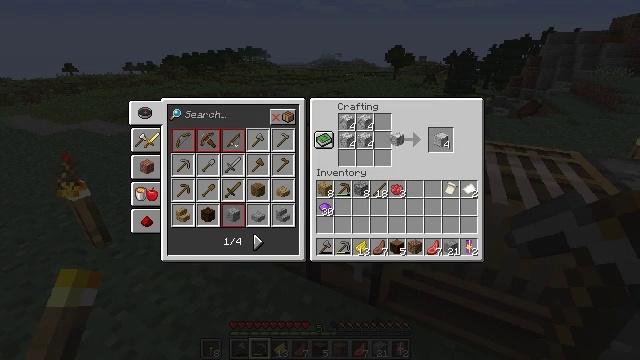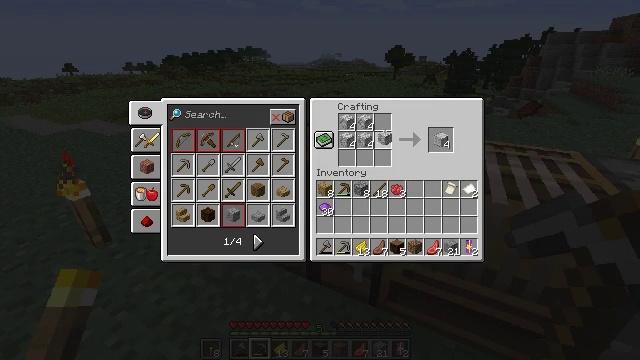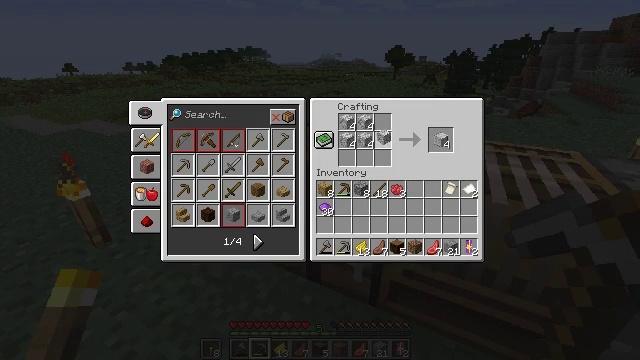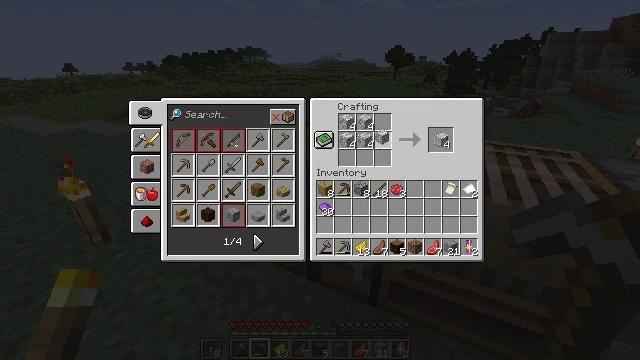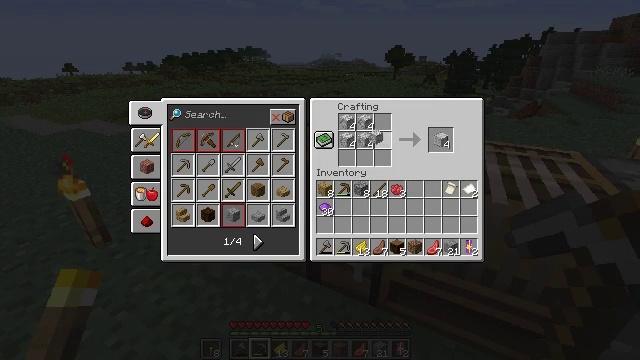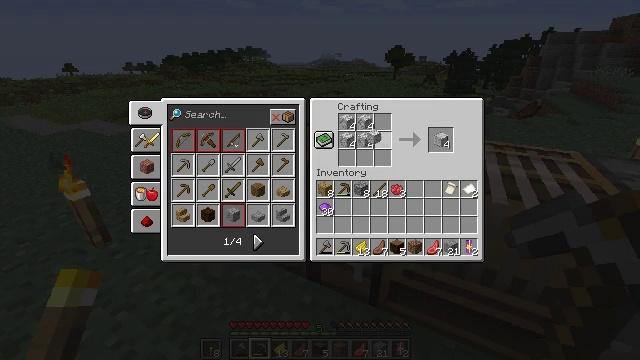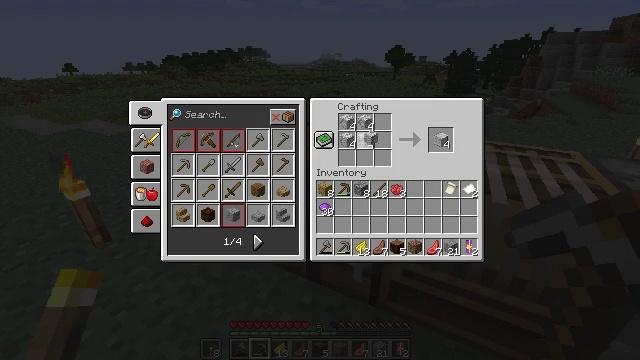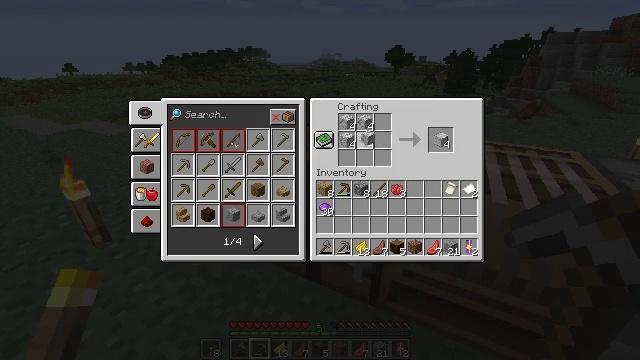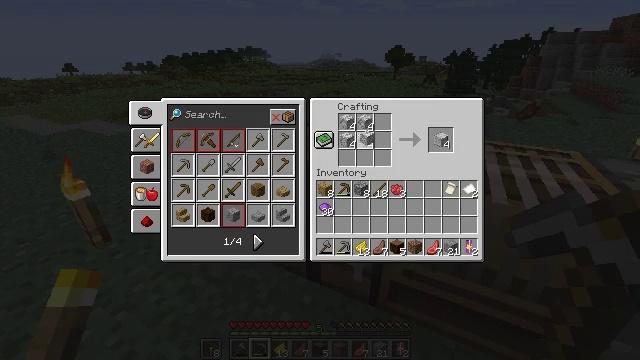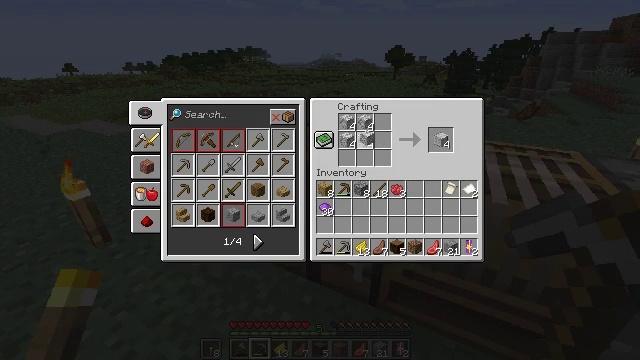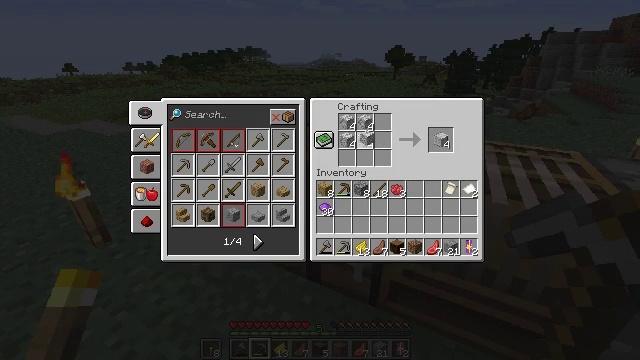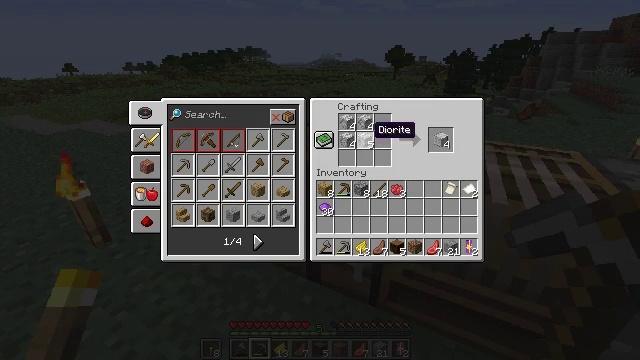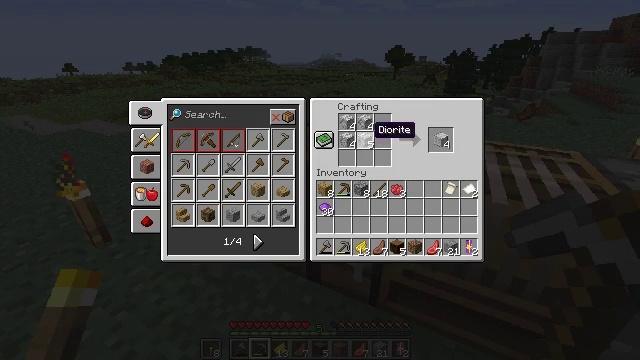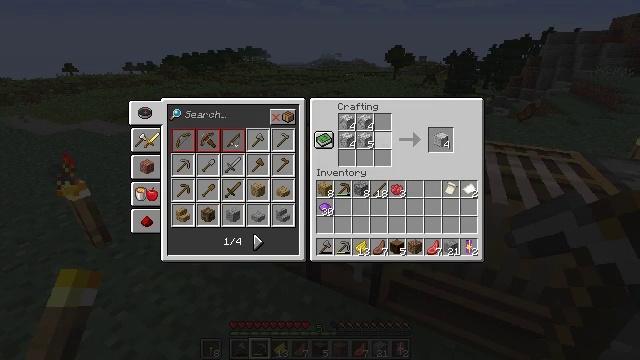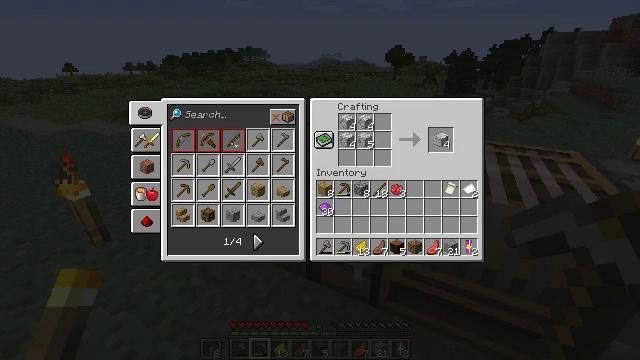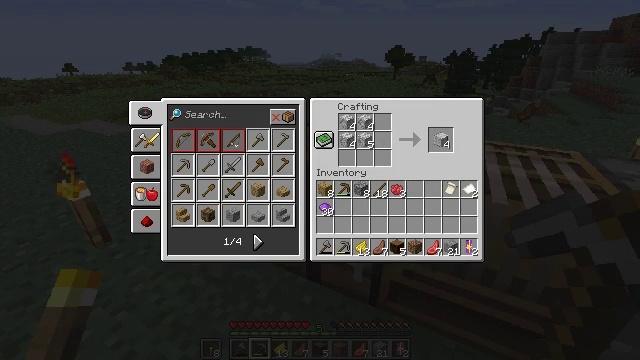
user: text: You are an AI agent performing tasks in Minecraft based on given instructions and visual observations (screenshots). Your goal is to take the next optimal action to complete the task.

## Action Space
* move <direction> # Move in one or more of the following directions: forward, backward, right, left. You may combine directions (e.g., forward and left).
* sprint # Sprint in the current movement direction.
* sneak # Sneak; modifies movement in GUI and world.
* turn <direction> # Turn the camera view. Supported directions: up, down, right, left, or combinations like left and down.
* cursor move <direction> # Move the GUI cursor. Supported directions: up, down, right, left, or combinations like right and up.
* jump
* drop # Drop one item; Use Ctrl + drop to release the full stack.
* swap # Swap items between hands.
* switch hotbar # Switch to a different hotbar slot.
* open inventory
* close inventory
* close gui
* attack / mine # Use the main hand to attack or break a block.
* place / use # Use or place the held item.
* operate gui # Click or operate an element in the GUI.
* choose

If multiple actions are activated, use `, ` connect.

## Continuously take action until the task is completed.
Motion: motion action
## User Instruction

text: Create polished diorite by combining diorite in the crafting interface.
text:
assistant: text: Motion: cursor move left
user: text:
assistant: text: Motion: no_op
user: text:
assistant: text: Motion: no_op
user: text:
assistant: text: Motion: no_op
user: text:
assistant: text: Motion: no_op
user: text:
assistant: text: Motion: no_op
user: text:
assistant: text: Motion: no_op
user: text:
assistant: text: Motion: no_op
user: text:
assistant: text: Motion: operate gui
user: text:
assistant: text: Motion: operate gui
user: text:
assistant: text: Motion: no_op
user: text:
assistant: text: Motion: no_op
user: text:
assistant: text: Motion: cursor move right
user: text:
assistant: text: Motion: sneak, cursor move right
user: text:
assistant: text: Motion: sneak, cursor move right
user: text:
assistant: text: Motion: sneak, cursor move right
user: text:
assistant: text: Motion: sneak, cursor move right
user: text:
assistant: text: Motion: sneak
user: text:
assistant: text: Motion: sneak
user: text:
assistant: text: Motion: sneak
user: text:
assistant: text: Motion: sneak
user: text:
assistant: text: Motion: sneak, operate gui
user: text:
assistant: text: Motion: sneak, operate gui
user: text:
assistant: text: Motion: sneak
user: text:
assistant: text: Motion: sneak
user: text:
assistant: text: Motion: sneak, cursor move down
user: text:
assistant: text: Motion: no_op